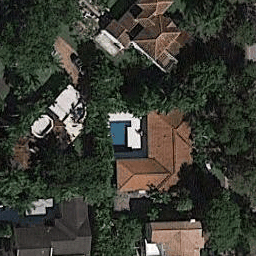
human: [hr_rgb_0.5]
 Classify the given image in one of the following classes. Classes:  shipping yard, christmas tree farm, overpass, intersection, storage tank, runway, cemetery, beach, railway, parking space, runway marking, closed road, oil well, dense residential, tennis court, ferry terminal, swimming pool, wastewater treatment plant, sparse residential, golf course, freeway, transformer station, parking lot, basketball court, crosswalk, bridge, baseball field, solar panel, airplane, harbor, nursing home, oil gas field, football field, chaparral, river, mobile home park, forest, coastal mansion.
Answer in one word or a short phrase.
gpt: coastal mansion